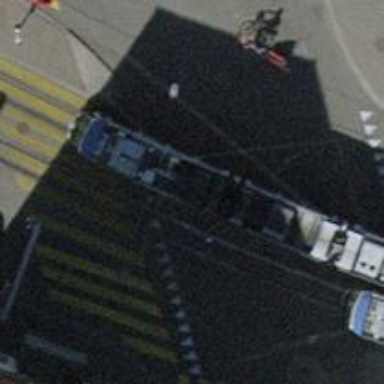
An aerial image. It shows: Tram level crossing on the railway.